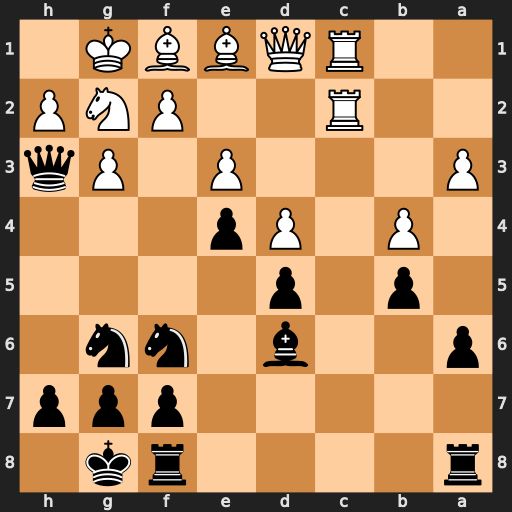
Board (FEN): r4rk1/5ppp/p2b1nn1/1p1p4/1P1Pp3/P3P1Pq/2R2PNP/2RQBBK1
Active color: b
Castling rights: -
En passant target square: -
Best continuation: Ng4 Qxg4 Qxg4